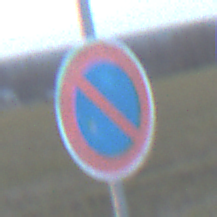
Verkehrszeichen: EingeschraenktesHalteverbot
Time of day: SunriseSunset
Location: Outdoor (Nature)
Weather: PartlyCloudy
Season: NotSpecified
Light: Natural